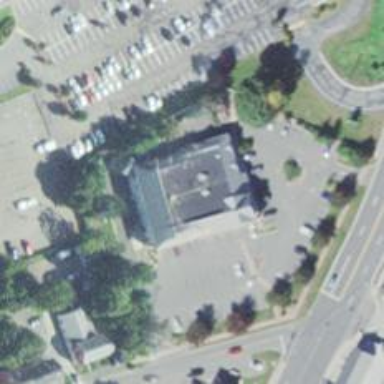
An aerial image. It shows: Pharmacy providing healthcare services.